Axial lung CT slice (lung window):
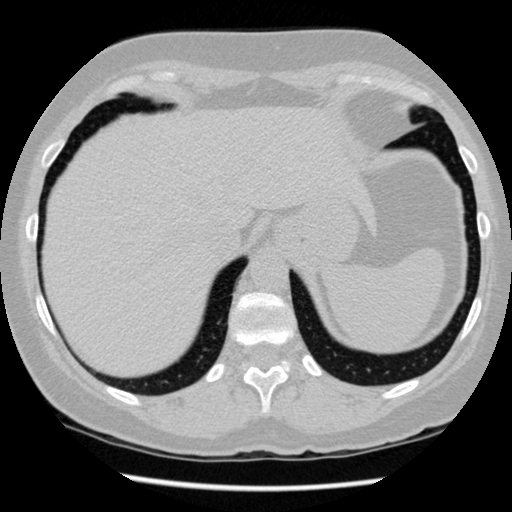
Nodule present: no